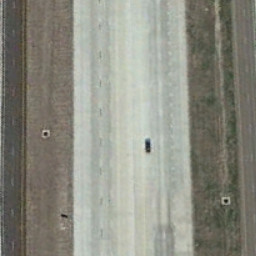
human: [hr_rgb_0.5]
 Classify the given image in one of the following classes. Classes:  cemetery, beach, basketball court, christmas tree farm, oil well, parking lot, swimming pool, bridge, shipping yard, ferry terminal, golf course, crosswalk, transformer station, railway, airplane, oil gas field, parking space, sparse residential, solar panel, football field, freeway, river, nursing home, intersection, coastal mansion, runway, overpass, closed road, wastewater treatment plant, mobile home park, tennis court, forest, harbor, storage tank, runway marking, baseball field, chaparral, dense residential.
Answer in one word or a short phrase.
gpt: freeway